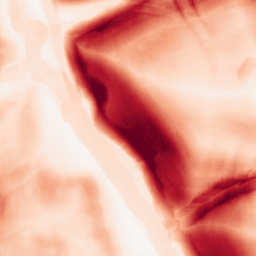
Category: morphological
Decomposition family: morphological_gradient
Decomposition parameters: size: 15
shape: square
Upsampling method: cubic_catmull_rom
Upsampling parameters: scale: 8
Upsampling scale: 8